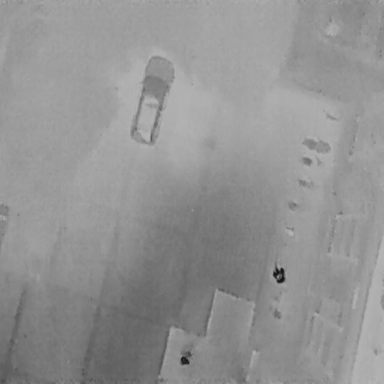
There are eight objects shown in the infrared image, including a Car, five Bicycles, and two People.